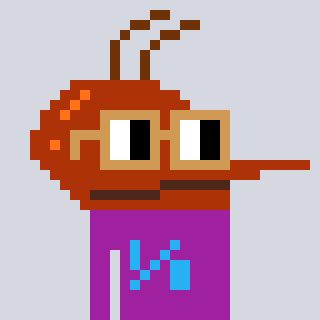
a pixel art character with square brown glasses, a mosquito-shaped head and a magenta-colored body on a cool background